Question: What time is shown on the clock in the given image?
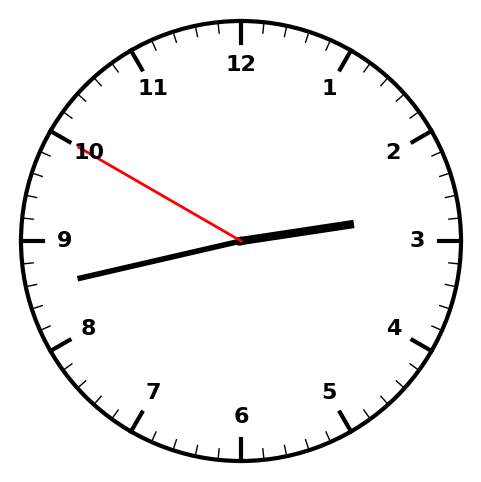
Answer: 02:42:50